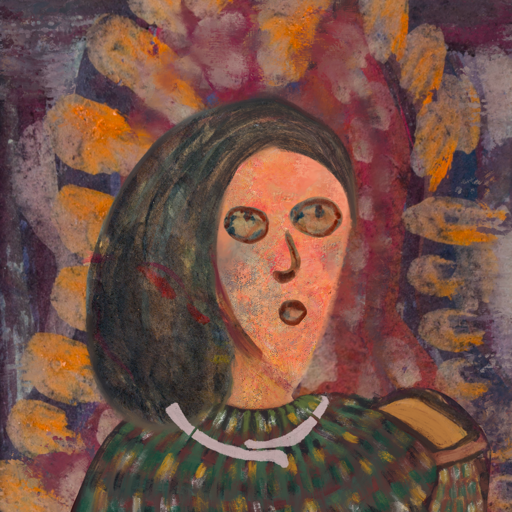
Background: Doll, Head And Neck Side: Irani, Face Side: Orphan, Bust: After_Raid, Hair Side: Gypsy_Mother, Head Accessory: Blank, Second Necklace: Blank, Necklace: Hypocrite_2, Baby: Blank